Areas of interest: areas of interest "Theater"
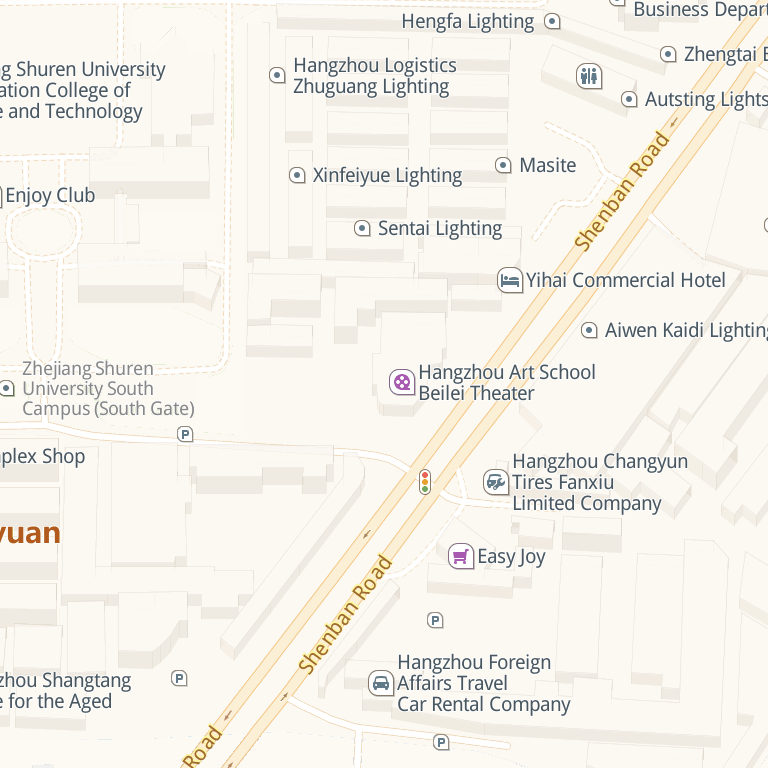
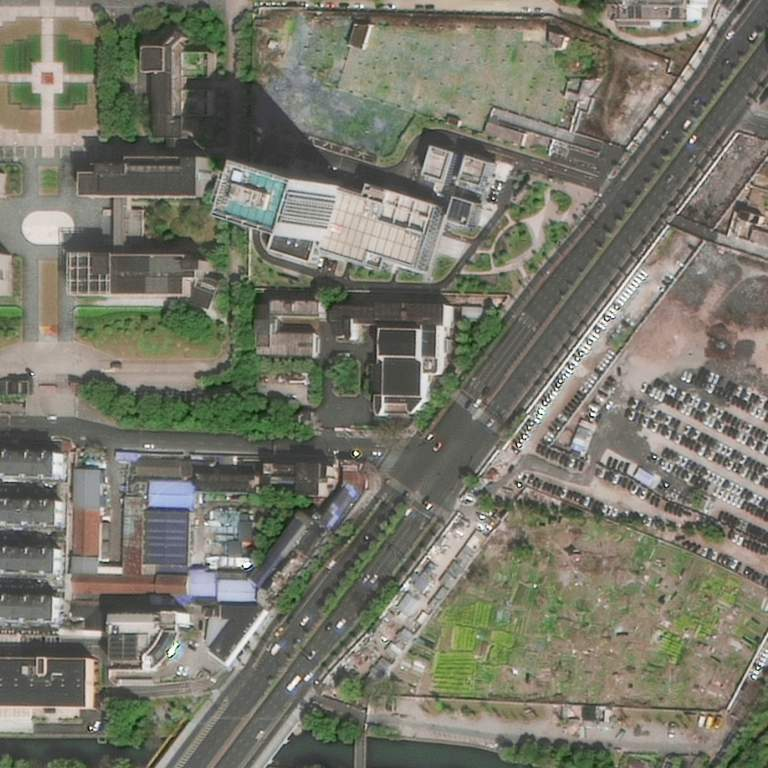